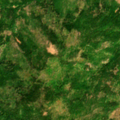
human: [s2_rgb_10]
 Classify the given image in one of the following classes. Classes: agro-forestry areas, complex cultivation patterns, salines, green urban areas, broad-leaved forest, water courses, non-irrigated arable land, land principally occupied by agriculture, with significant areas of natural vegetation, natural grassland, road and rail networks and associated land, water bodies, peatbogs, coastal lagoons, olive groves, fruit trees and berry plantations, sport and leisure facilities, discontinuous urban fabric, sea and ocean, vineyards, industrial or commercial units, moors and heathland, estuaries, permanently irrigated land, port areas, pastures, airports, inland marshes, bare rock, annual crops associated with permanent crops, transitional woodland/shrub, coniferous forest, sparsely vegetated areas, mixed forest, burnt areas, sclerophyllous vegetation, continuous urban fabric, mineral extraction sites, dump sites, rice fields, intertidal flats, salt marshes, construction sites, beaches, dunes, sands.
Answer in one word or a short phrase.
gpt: broad-leaved forest, transitional woodland/shrub